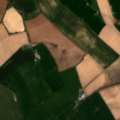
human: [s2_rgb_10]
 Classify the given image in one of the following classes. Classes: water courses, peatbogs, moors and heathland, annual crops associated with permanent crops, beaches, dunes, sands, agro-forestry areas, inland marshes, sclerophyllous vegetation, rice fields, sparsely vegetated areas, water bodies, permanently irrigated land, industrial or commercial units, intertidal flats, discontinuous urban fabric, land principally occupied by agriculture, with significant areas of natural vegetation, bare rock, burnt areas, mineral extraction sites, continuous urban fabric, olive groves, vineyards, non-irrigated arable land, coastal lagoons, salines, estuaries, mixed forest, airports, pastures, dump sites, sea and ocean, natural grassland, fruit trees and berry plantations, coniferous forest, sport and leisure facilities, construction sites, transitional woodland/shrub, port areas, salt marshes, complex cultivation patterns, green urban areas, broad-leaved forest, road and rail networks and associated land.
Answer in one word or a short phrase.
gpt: non-irrigated arable land, pastures